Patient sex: M
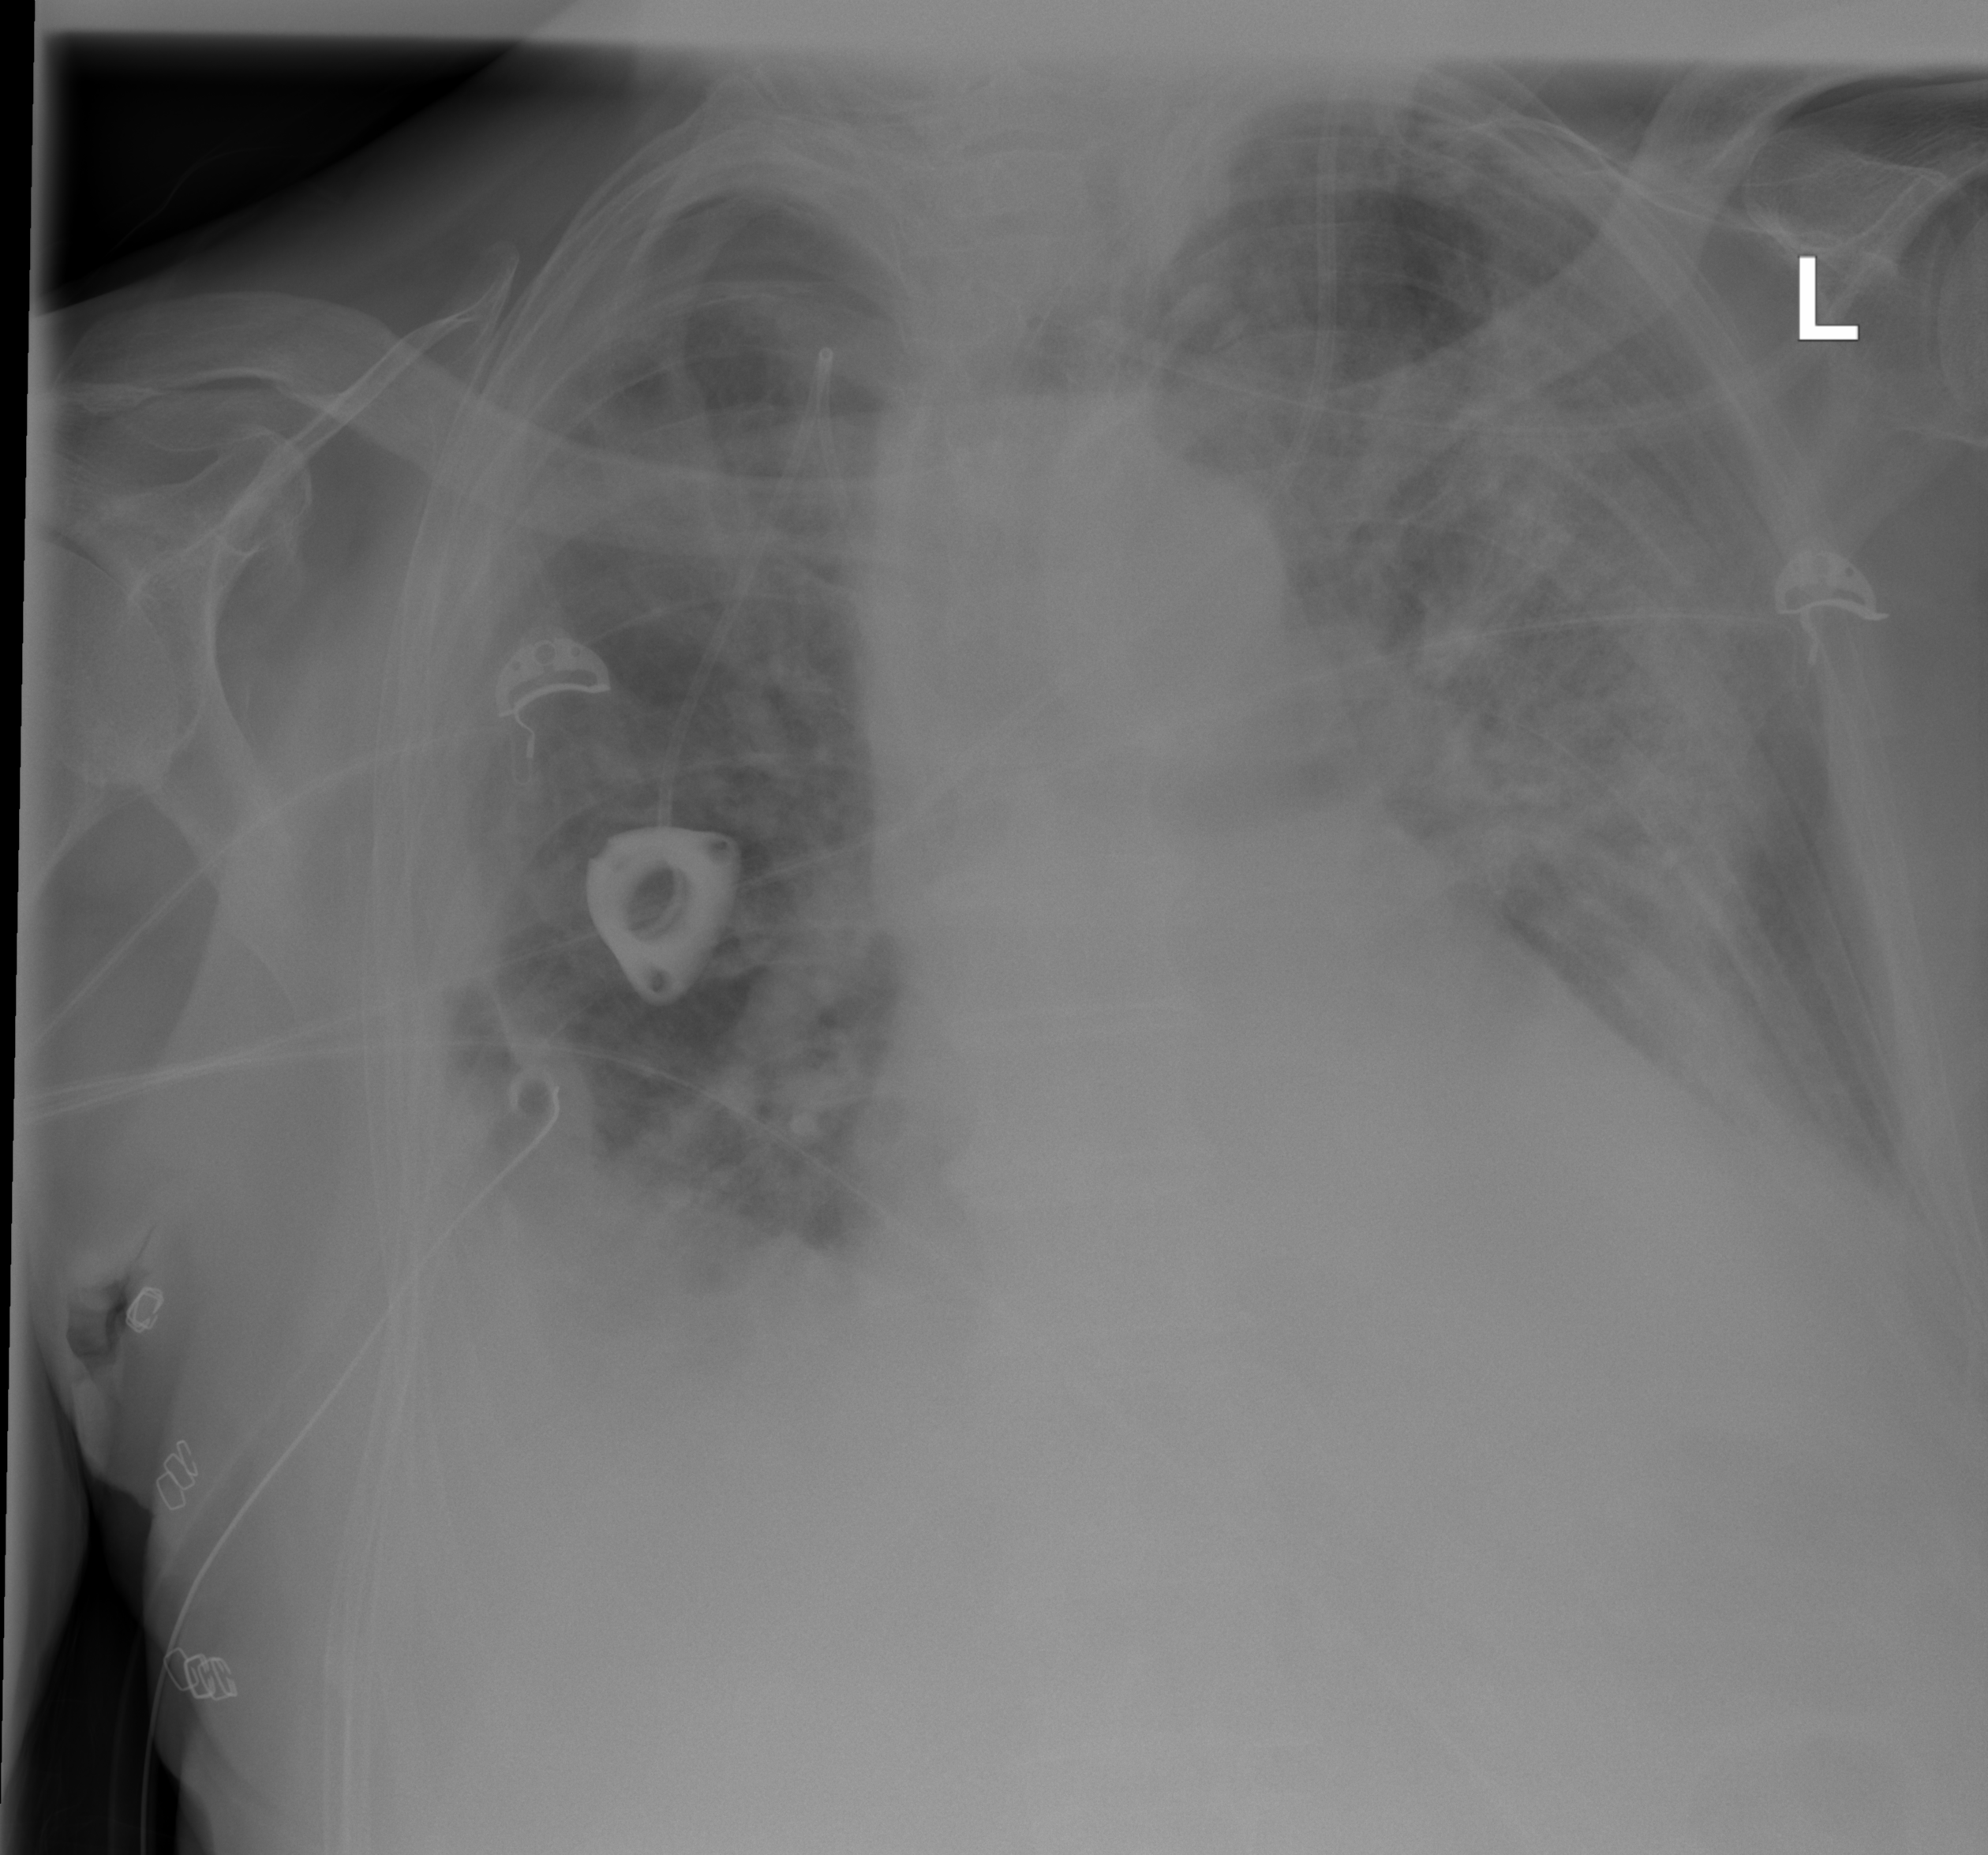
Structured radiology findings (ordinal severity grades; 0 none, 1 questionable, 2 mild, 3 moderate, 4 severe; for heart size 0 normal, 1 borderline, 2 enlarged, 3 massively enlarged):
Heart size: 2
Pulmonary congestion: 2
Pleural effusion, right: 3
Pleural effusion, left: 2
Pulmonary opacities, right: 2
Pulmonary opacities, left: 3
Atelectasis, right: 2
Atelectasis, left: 2